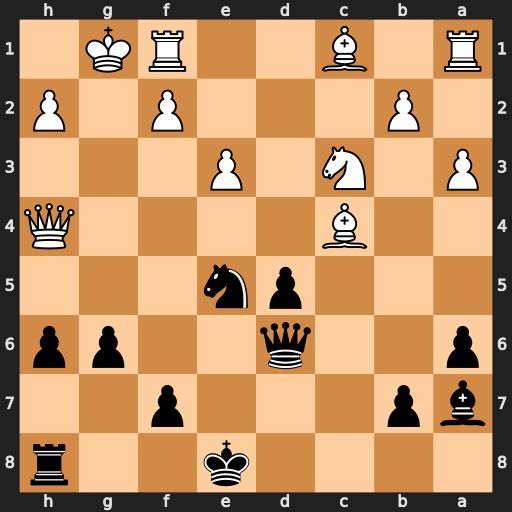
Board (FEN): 4k2r/bp3p2/p2q2pp/3pn3/2B4Q/P1N1P3/1P3P1P/R1B2RK1
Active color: b
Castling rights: k
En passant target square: -
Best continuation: Nf3+ Kh1 Nxh4